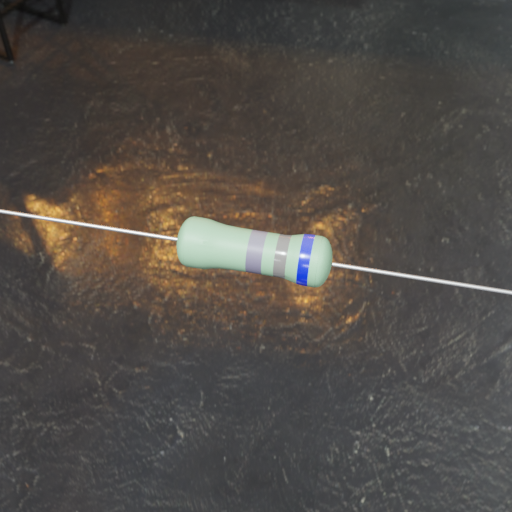
Resistor colour bands (in order): gray, gray, blue